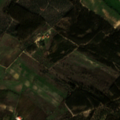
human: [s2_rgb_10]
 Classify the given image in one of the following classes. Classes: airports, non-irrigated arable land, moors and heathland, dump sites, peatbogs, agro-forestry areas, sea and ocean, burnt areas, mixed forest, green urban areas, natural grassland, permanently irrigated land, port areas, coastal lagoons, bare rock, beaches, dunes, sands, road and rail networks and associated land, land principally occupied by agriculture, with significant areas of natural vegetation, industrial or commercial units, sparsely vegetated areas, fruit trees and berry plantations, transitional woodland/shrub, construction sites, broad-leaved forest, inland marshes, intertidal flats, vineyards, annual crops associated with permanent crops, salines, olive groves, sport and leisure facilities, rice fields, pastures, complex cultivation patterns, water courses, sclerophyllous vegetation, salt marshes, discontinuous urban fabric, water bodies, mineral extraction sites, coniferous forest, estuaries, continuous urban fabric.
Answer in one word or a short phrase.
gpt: fruit trees and berry plantations, complex cultivation patterns, land principally occupied by agriculture, with significant areas of natural vegetation, broad-leaved forest, transitional woodland/shrub